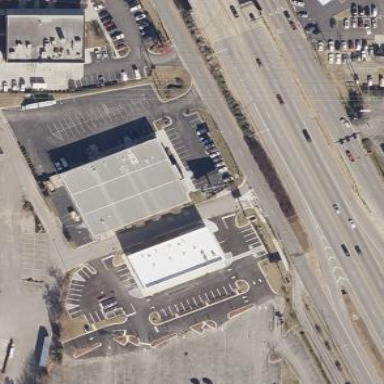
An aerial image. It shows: Retail building.